【题型】证明题　【知识点】平面几何　【难度】medium
如图，四边形$ABCD$中，已知$AC$，$BD$交于点$O$，$|AO|=|OC|=\sqrt{2}$，$|BD|=2$，$\angle AOB=\frac{\pi}{4}$。
\noindent
（1）若$|OB|=\frac{1}{2}$，求$|AD|-|BC|$的值；
\noindent
（2）证明：当$\angle OAB=\frac{\pi}{6}$时，$D$位于$\triangle ABC$外接圆的内部。

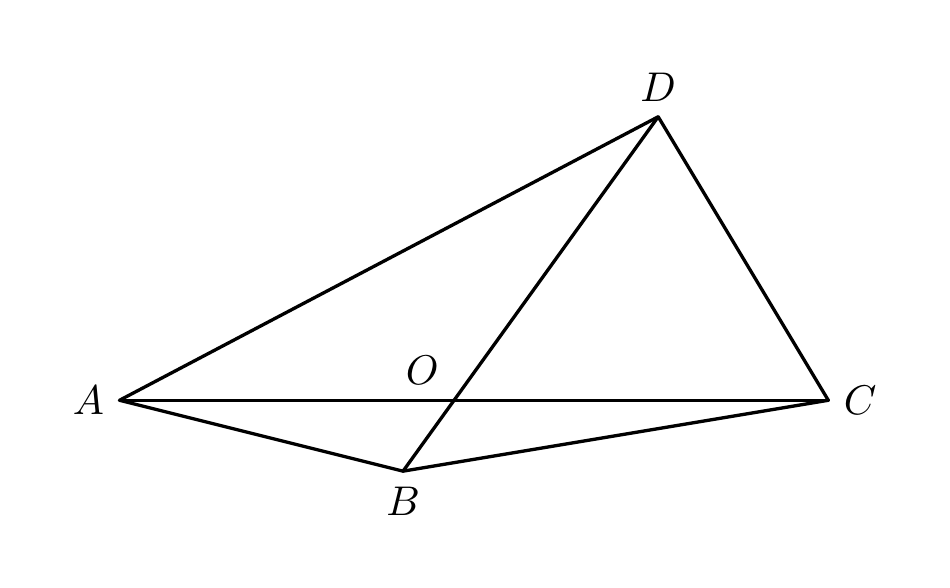
【解答】
\noindent
\textbf{【答案】}（1）$\dfrac{\sqrt{29}-\sqrt{13}}{2}$；
\noindent
（2）证明: 在$\triangle AOB$中, 由正弦定理得$\dfrac{|OA|}{\sin\angle ABO}=\dfrac{|OB|}{\sin\angle OAB}$,
即$\dfrac{\sqrt{2}}{\sin\frac{5\pi}{12}}=\dfrac{|OB|}{\sin\frac{\pi}{6}}$，且$\sin\frac{5\pi}{12}=\sin\left(\frac{\pi}{6}+\frac{\pi}{4}\right)=\sin\frac{\pi}{6}\cos\frac{\pi}{4}+\cos\frac{\pi}{6}\sin\frac{\pi}{4}=\dfrac{\sqrt{2}+\sqrt{6}}{4}$，
可得$|OB|=\sqrt{3}-1$，
$\therefore |OD|=3-\sqrt{3}$，
设$E$为射线$OD$上一点, 且$A,B,C,E$四点共圆, 则$|OA|\cdot|OC|=|OB|\cdot|OE|$，

可得$(\sqrt{2})^2=(\sqrt{3}-1)\cdot|OE|$，解得$|OE|=\sqrt{3}+1$，
$\because |OE|=\sqrt{3}+1>3-\sqrt{3}=|OD|$，
$\therefore D$位于$\triangle ABC$外接圆的内部.
\noindent
\textbf{【分析】}（1）根据已知条件，利用余弦定理求出相关线段长度，进而求解；
（2）利用正弦定理结合已知条件求出$|OB|$，$|OD|$，再利用四点共圆的性质求出$|OE|$，比较$|OE|$，$|OD|$的大小判断$D$的位置.
\noindent
\textbf{【解答】}（1）解: $\because |OB|=\frac{1}{2}$，$\therefore |OD|=|BD|-|OB|=2-\frac{1}{2}=\frac{3}{2}$，
在$\triangle AOD$中, 由余弦定理得$|AD|^2=|OA|^2+|OD|^2-2|OA|\cdot|OD|\cos\angle AOD$
$=(\sqrt{2})^2+(\frac{3}{2})^2-2\sqrt{2}\times\frac{3}{2}\cos\frac{3\pi}{4}=\frac{29}{4}$，
$\therefore |AD|=\frac{\sqrt{29}}{2}$，
同理在$\triangle OBC$中, 可得$|BC|=\frac{\sqrt{13}}{2}$，
$\therefore |AD|-|BC|=\frac{\sqrt{29}-\sqrt{13}}{2}$；
（2）证明: 在$\triangle AOB$中, 由正弦定理得$\dfrac{|OA|}{\sin\angle ABO}=\dfrac{|OB|}{\sin\angle OAB}$，
即$\dfrac{\sqrt{2}}{\sin\frac{5\pi}{12}}=\dfrac{|OB|}{\sin\frac{\pi}{6}}$，且$\sin\frac{5\pi}{12}=\sin\left(\frac{\pi}{6}+\frac{\pi}{4}\right)=\sin\frac{\pi}{6}\cos\frac{\pi}{4}+\cos\frac{\pi}{6}\sin\frac{\pi}{4}=\dfrac{\sqrt{2}+\sqrt{6}}{4}$，
可得$|OB|=\sqrt{3}-1$，
$\therefore |OD|=3-\sqrt{3}$，
设$E$为射线$OD$上一点, 且$A,B,C,E$四点共圆, 则$|OA|\cdot|OC|=|OB|\cdot|OE|$，

可得$(\sqrt{2})^2=(\sqrt{3}-1)\cdot|OE|$，解得$|OE|=\sqrt{3}+1$，
$\because |OE|=\sqrt{3}+1>3-\sqrt{3}=|OD|$，
$\therefore D$位于$\triangle ABC$外接圆的内部.
\noindent
\textbf{【点评】}本题考查正弦定理的应用及圆内接四边形的性质的应用，属于中档题.
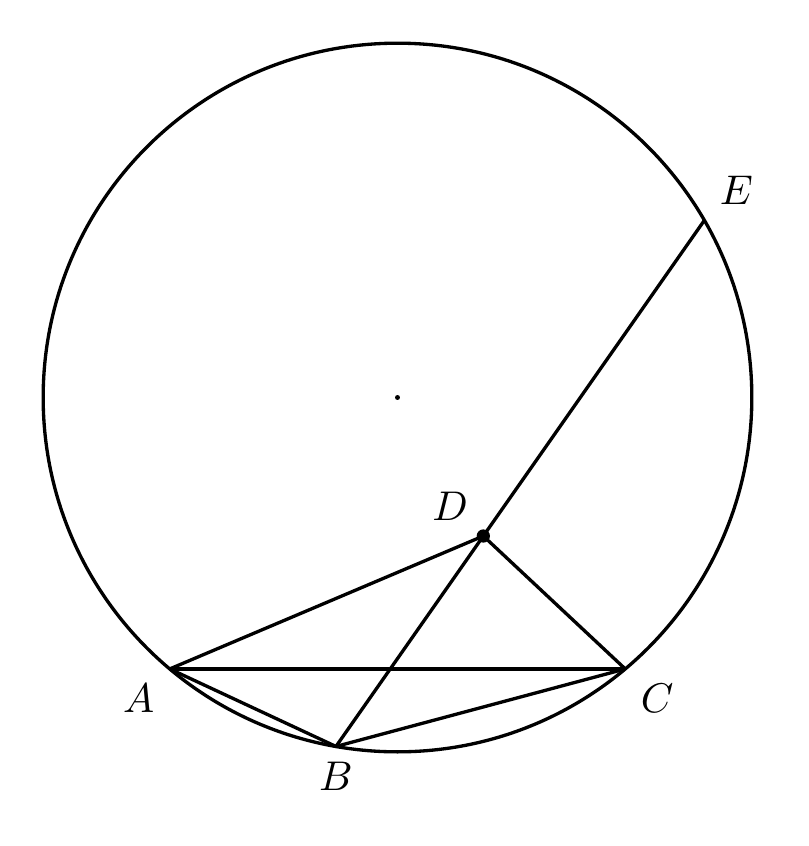
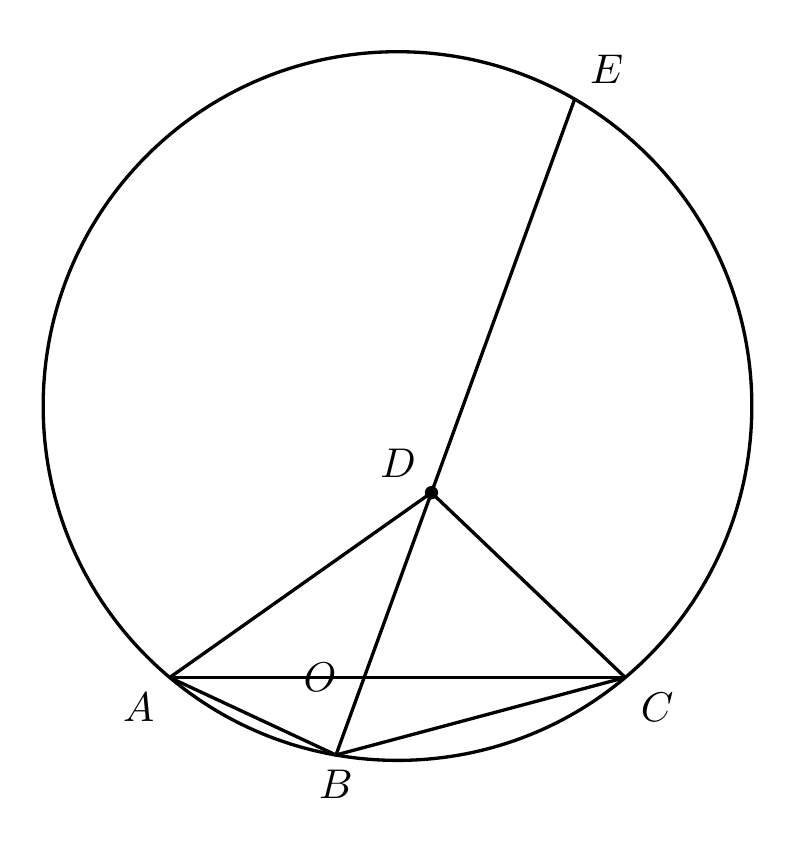